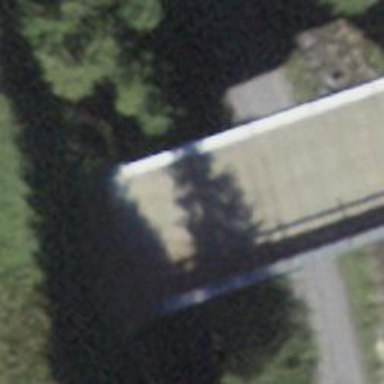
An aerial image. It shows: Downhill track on bridge.